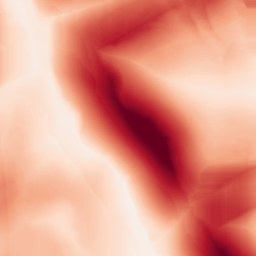
Category: morphological
Decomposition family: morphological_square
Decomposition parameters: operation: gradient
size: 50
Upsampling method: fft_zeropad
Upsampling parameters: scale: 8
Upsampling scale: 8